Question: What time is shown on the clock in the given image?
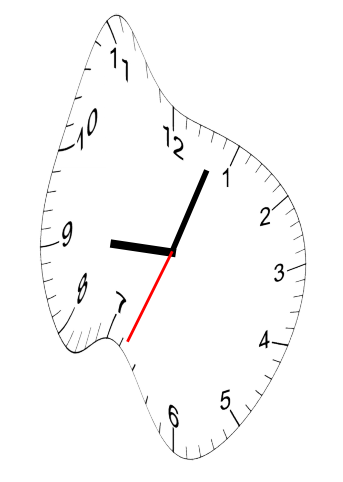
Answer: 09:03:34